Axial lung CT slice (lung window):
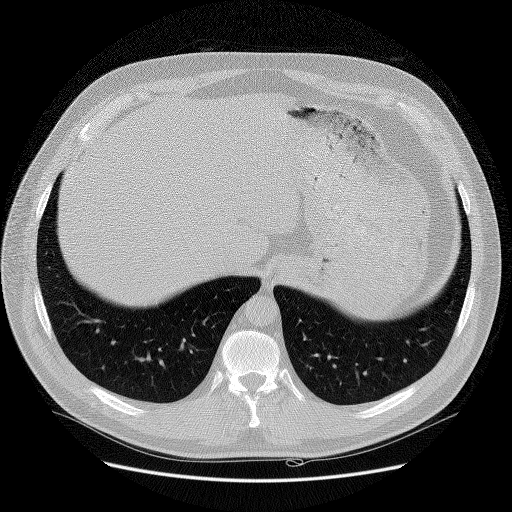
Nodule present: no